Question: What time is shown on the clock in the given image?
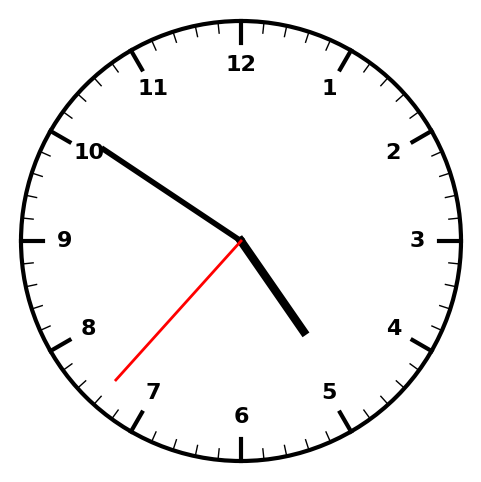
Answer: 04:50:37